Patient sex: F
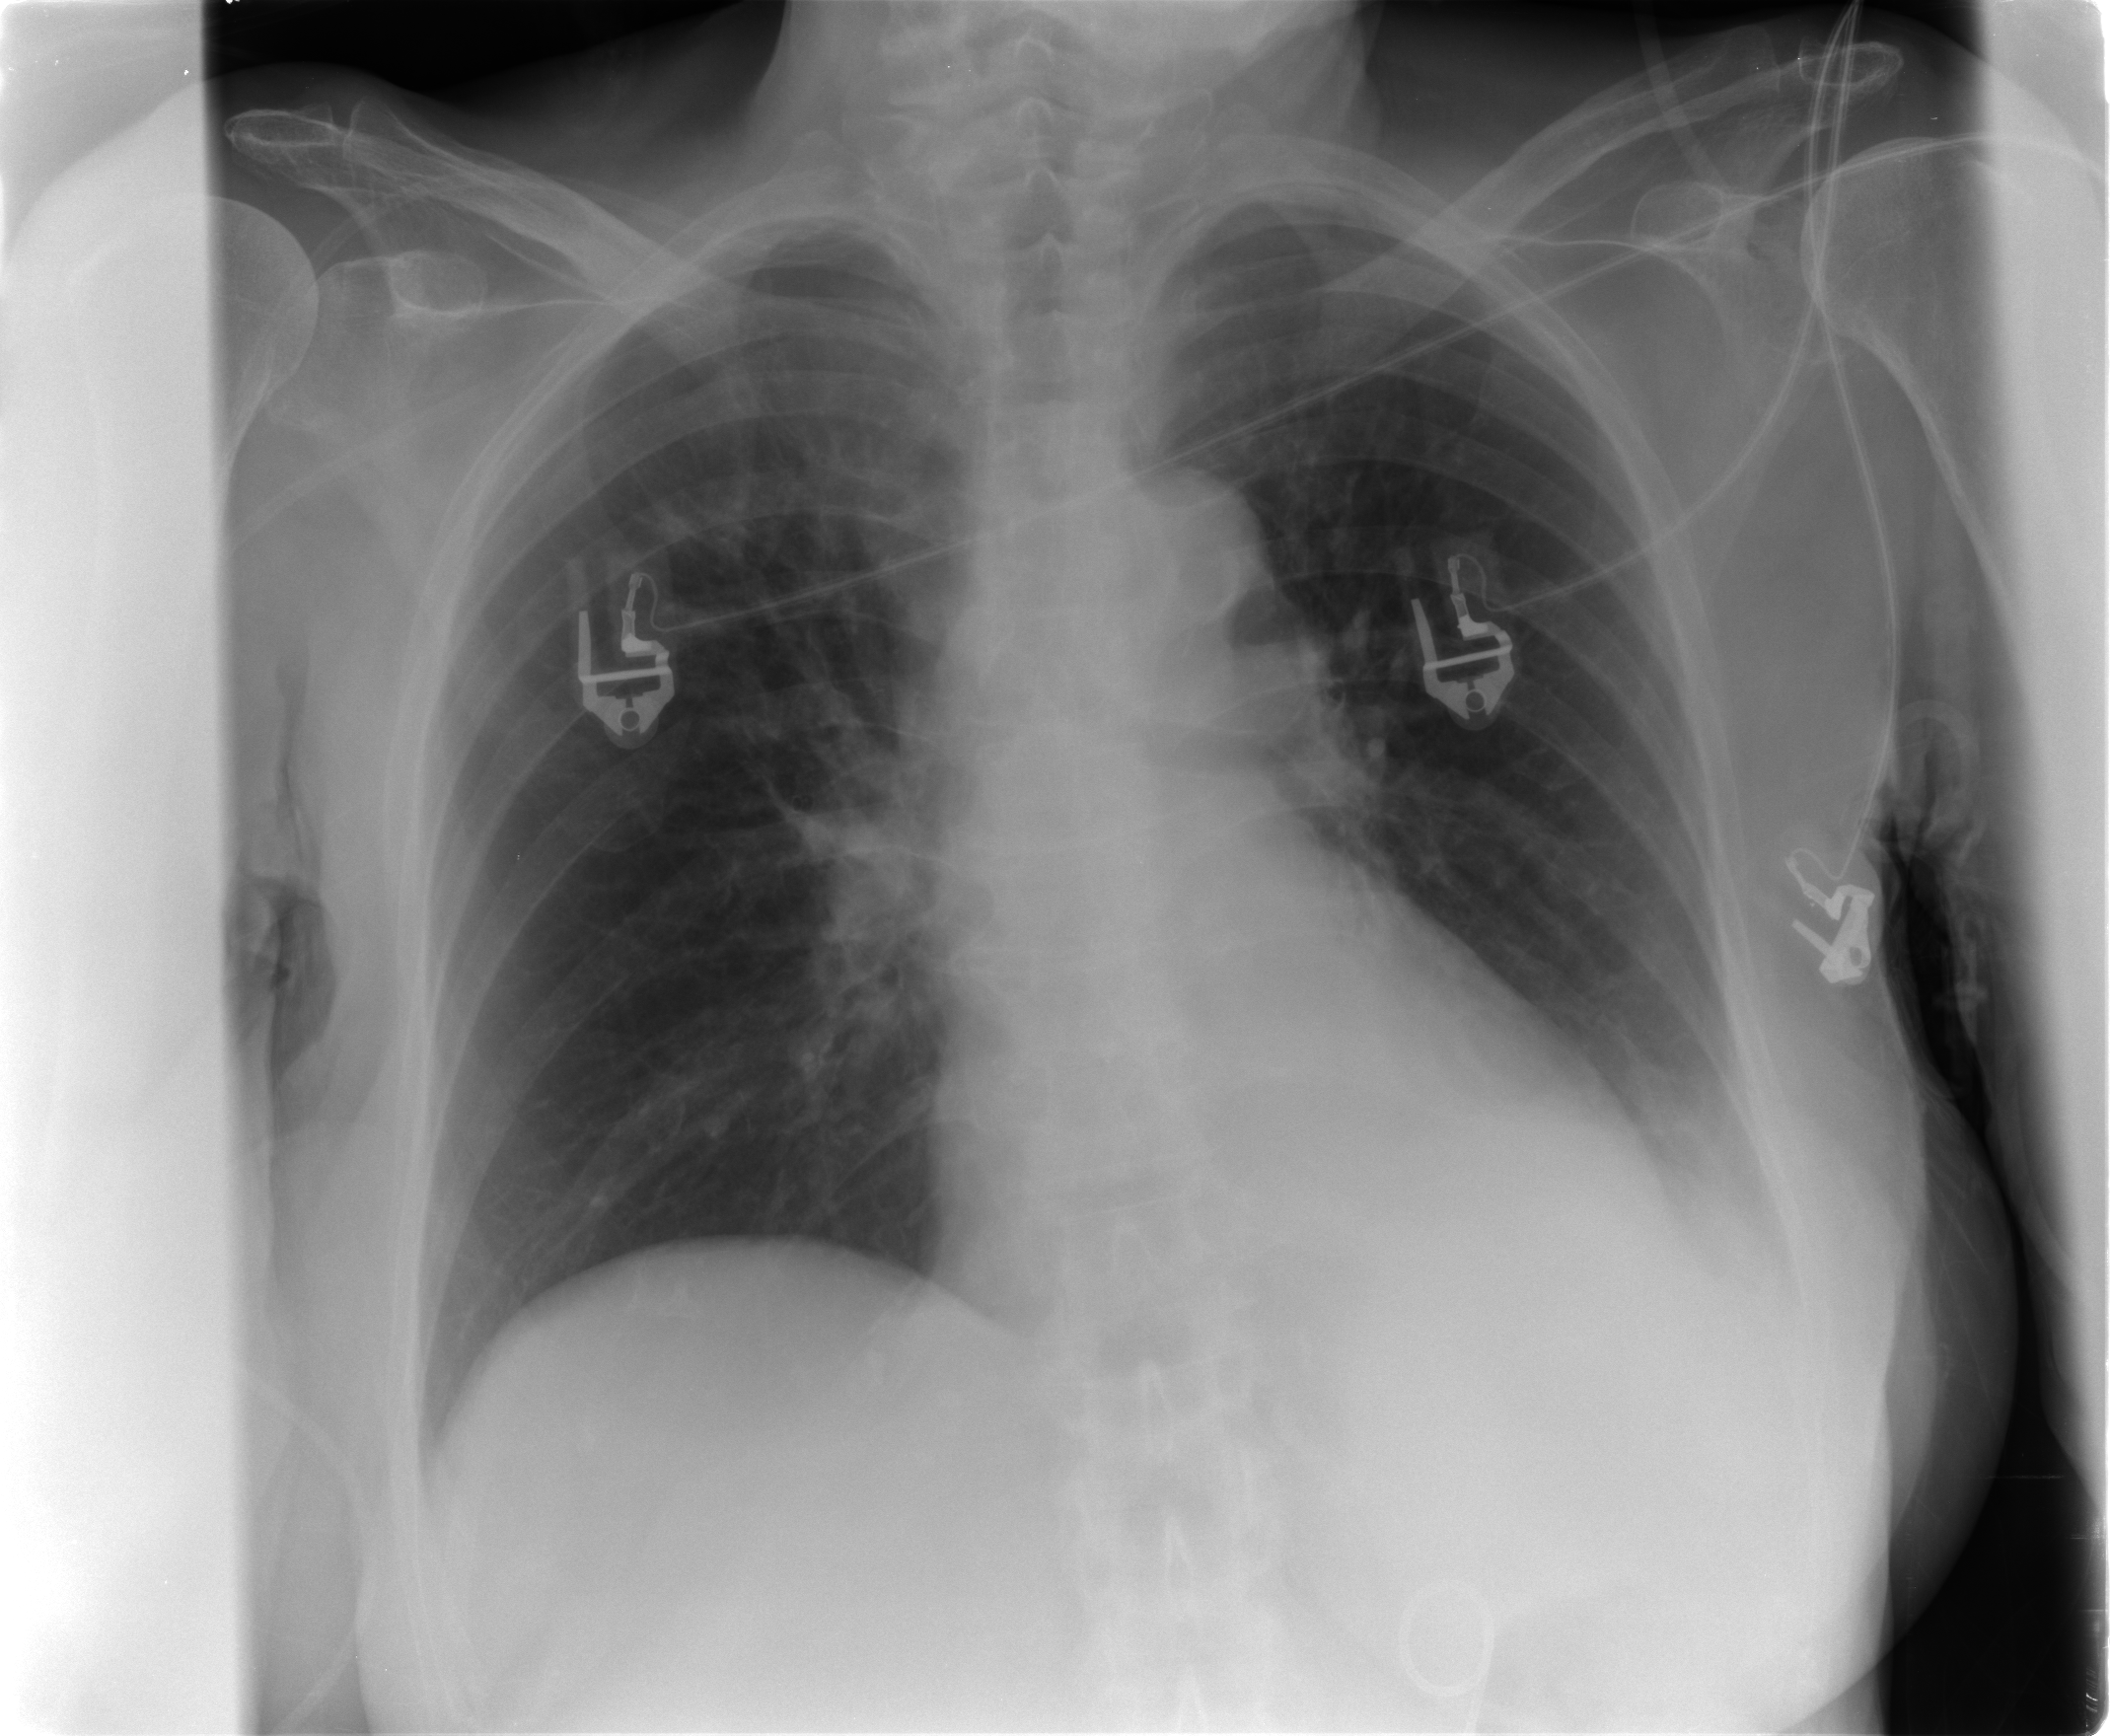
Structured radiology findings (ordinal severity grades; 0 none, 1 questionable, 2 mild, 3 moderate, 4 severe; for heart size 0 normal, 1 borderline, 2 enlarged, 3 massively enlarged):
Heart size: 1
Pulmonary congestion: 2
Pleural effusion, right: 0
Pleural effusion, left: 2
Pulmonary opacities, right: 0
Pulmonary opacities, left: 0
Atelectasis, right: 0
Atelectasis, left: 2